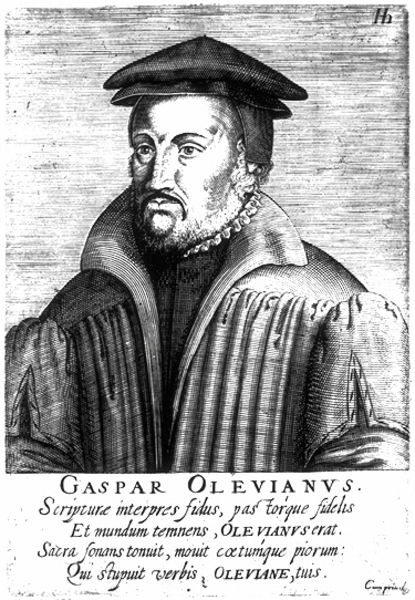
Titel: Bildnis des Kaspar Olevian
Künstler: Hendrik (d.Ä.) Hondius
Institution: (Seriendruck)
Schlagwörter: mann, umhang, grau, hell, hintergrund, hut, mund, nase, ohr, profil, schwarz, stirn, weiss, blick, haube, rock, bart, kappe, mütze, schnurrbart, augen, bärtig, falten, gesicht, kragen, ärmel, bildnis, hals, herr, portrait, porträt, signatur, auge, gewand, kutte, mantel, spitzen, blatt, augenbrauen, brustbild, kinn, kopfbedeckung, schrift, grafik, graphik, könig, schnäuzer, schnauz, brauen, glatze, pupillen, wange, weste, druck, druckgraphik, druckgrafik, monogramm, schraffur, radierung, stich, schwarzweiß, text, barett, halbprofil, wams, gelehrter, kupferstich, latein, lateinisch, reformation, caspar, kaspar, doktorenhut, gaspar, olevianus, oleuianus, oleviansus, levianus